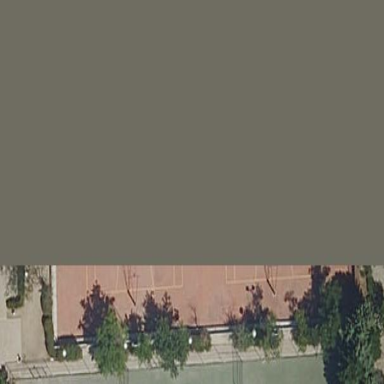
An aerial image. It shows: Basketball court located in leisure land pitch.